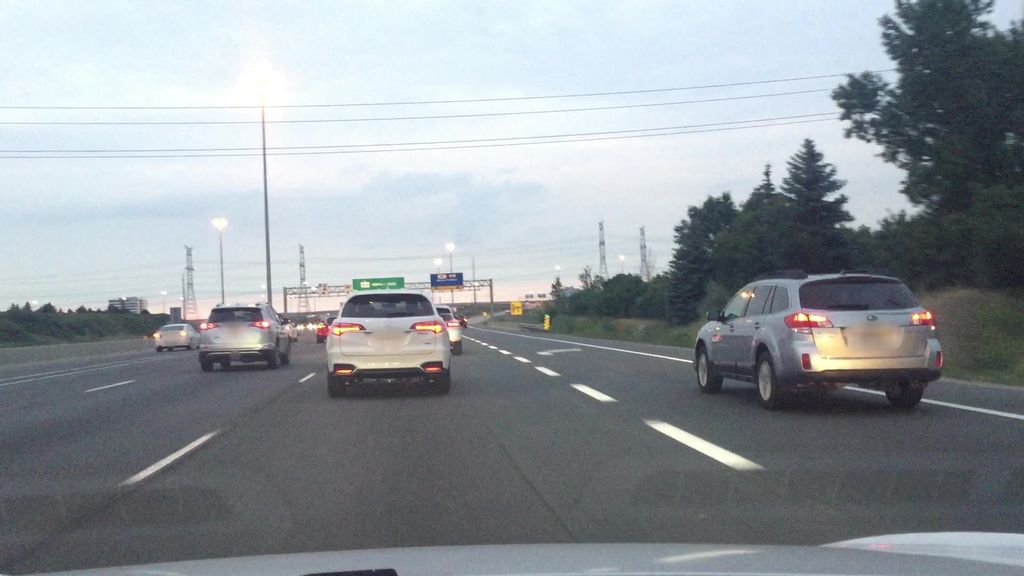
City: toronto